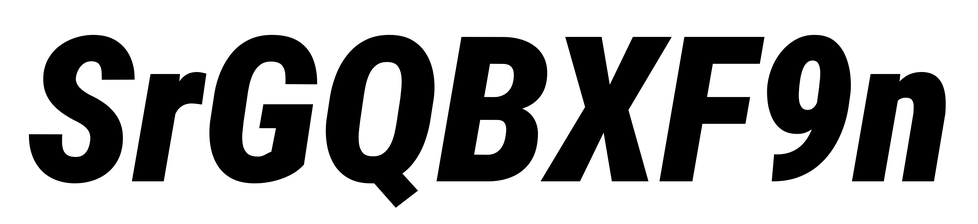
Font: Roboto-Italic_Condensed_Black_Italic